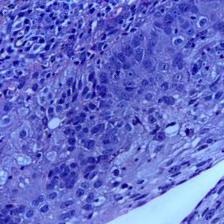
Diagnosis: OSCC